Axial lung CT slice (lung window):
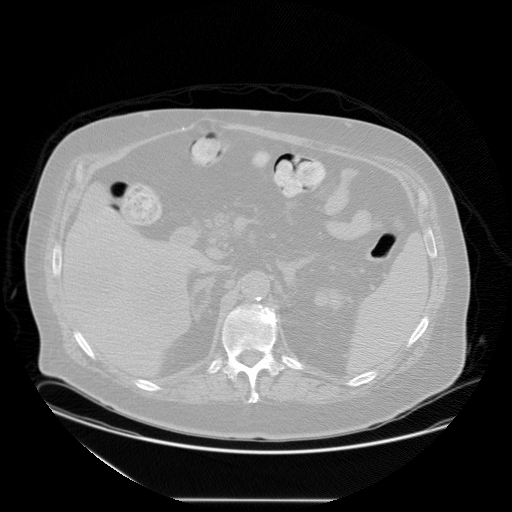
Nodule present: no